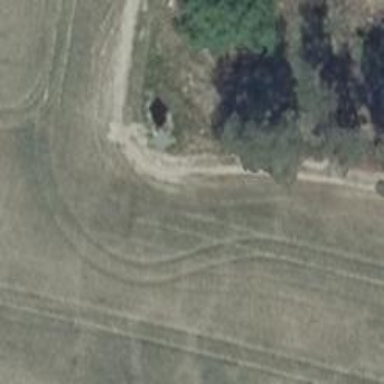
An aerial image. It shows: Hunting stand.